Interaction volume radius: 10 \u00c5
Interaction volume height: 20 \u00c5
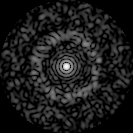
Disorder parameter: 0.8549